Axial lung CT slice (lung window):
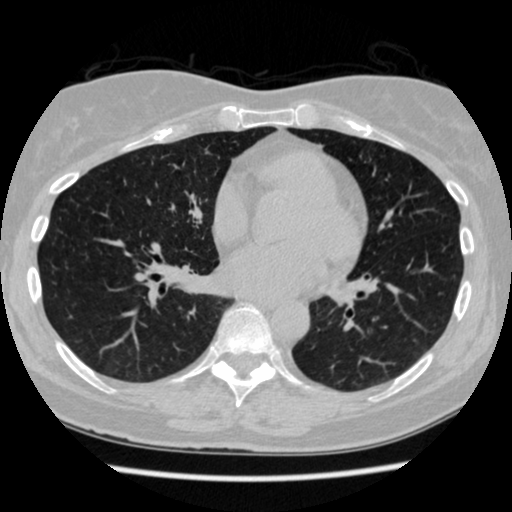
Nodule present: no